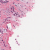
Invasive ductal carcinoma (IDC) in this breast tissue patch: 1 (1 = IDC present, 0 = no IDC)